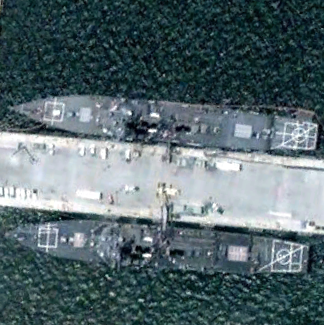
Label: destroyer